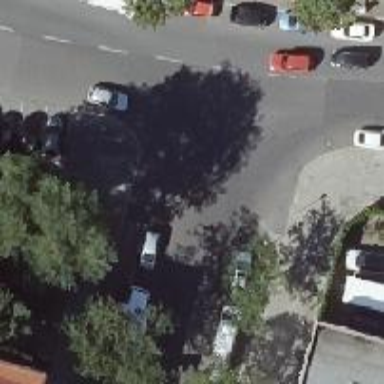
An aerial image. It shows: Unmarked crossing on the road.